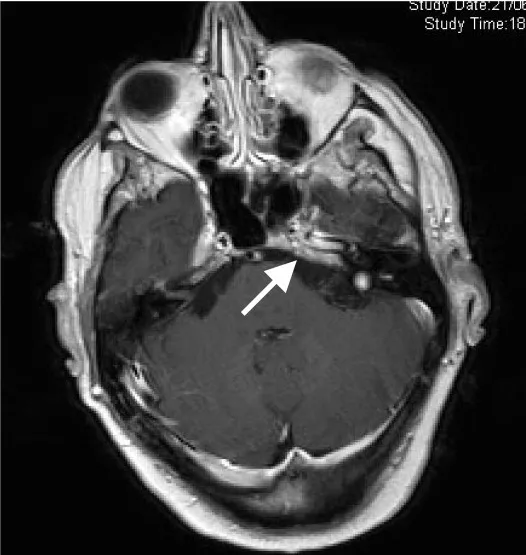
Brain magnetic resonance images. (b) Brain magnetic resonance image scanning T1 after gadolinium showing enhancement of the fifth, sixth, seventh and eighth cranial nerves (arrow).
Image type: radiology (mri)